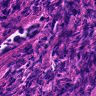
Metastatic tissue present: no